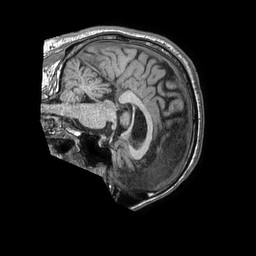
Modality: T1w
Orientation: sagittal
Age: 66
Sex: male
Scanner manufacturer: philips
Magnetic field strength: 1.5 T
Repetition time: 0.007548 s
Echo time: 0.003427 s